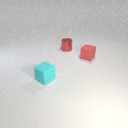
small cyan rubber cube to the left of small red metal cylinder